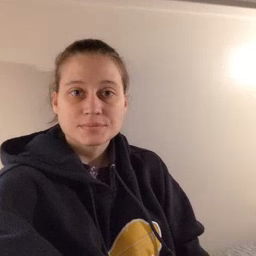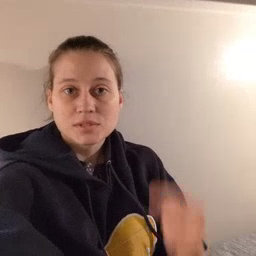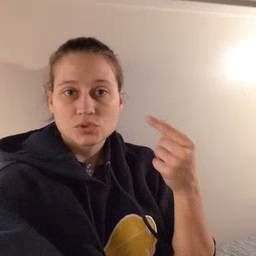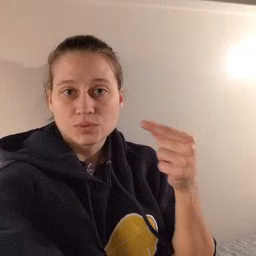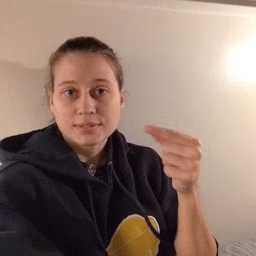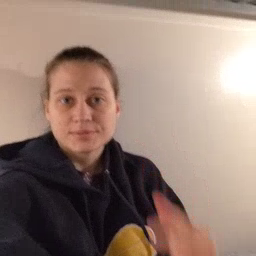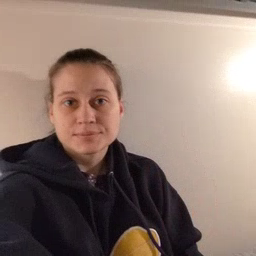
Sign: green